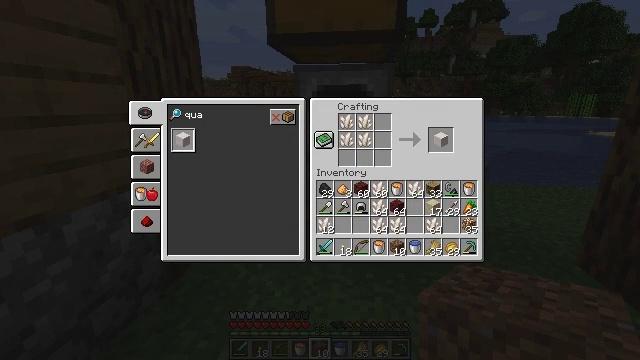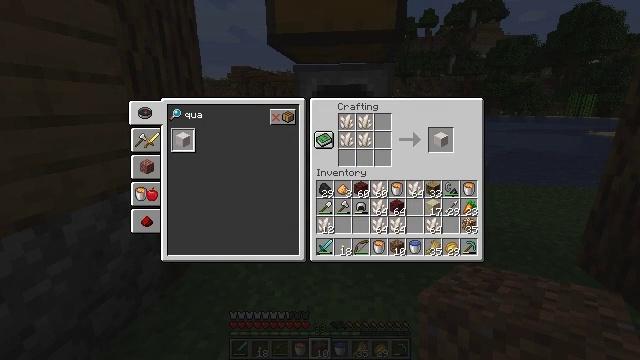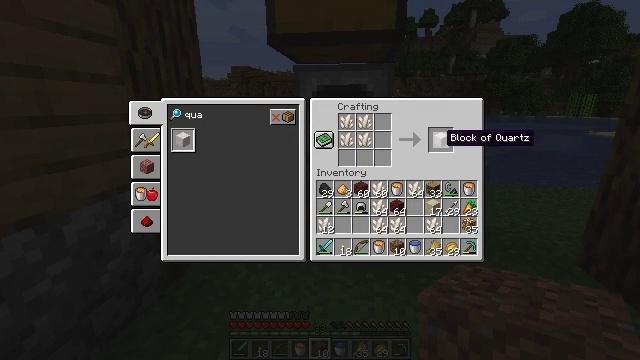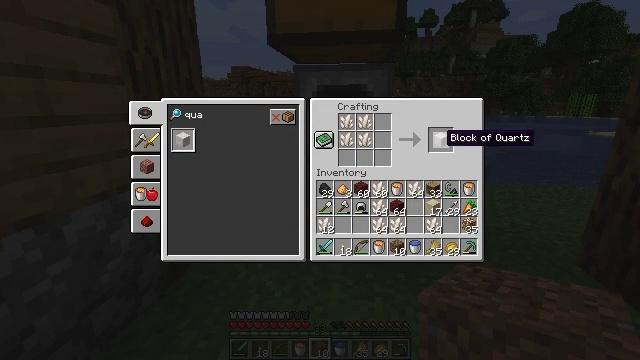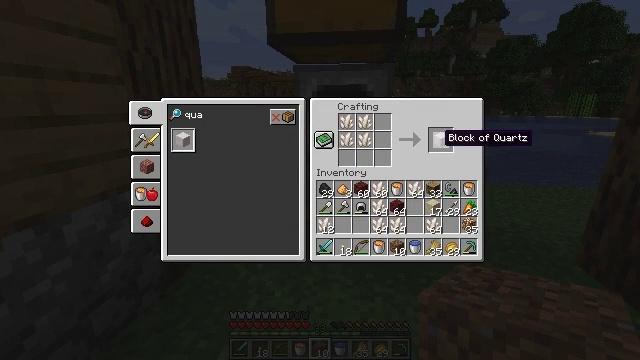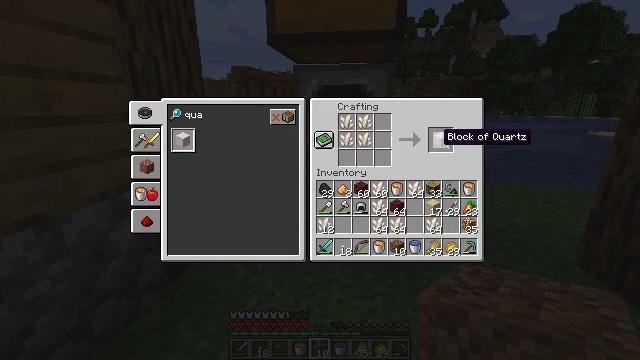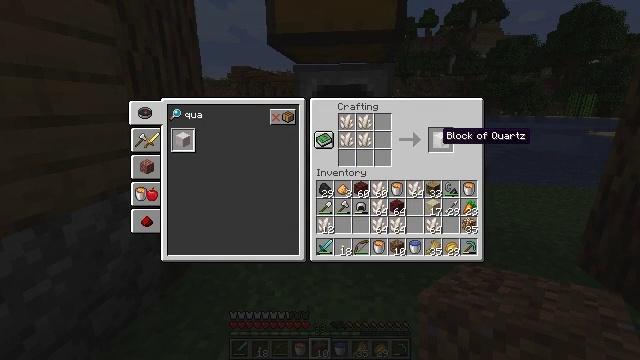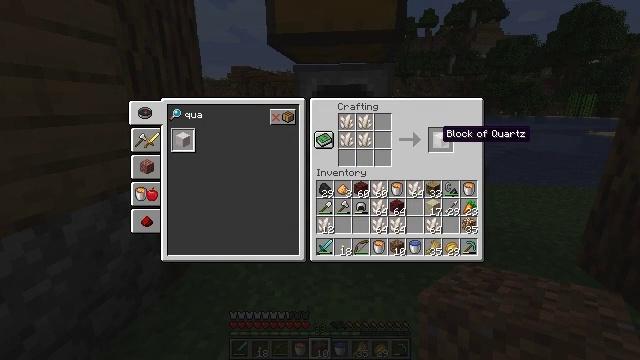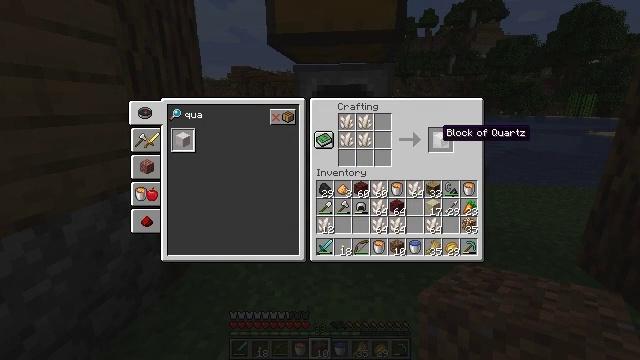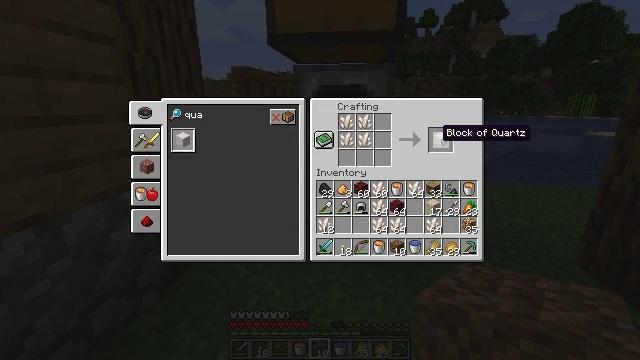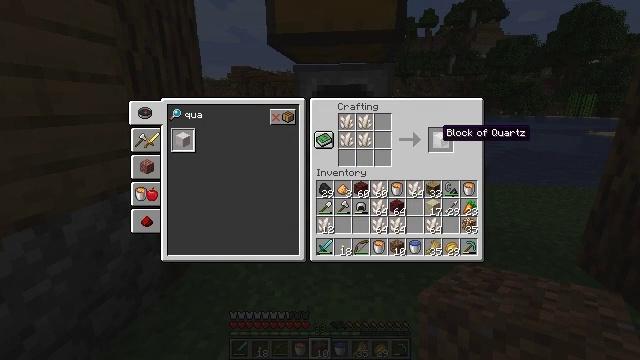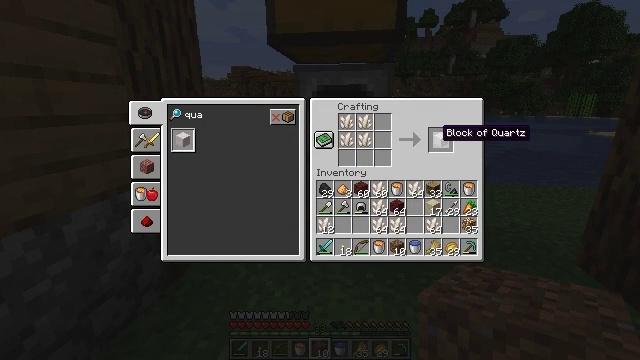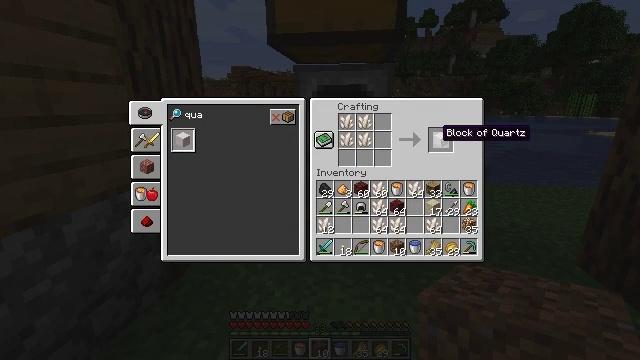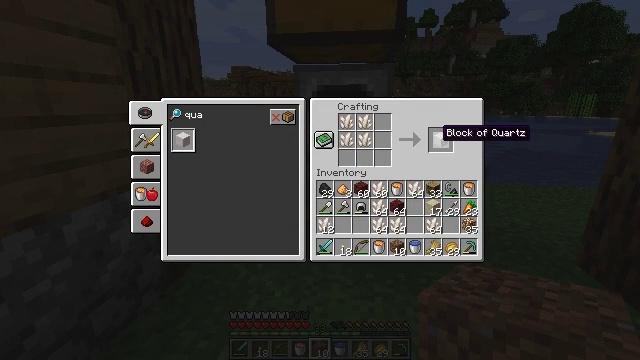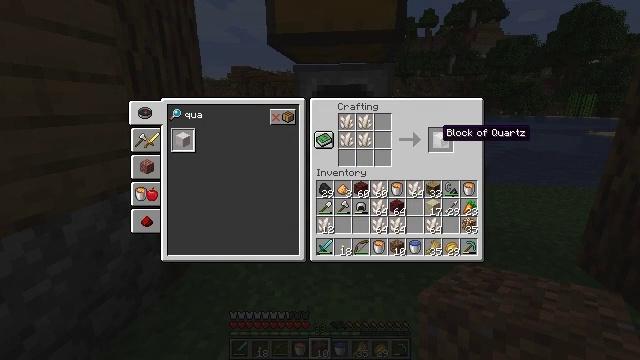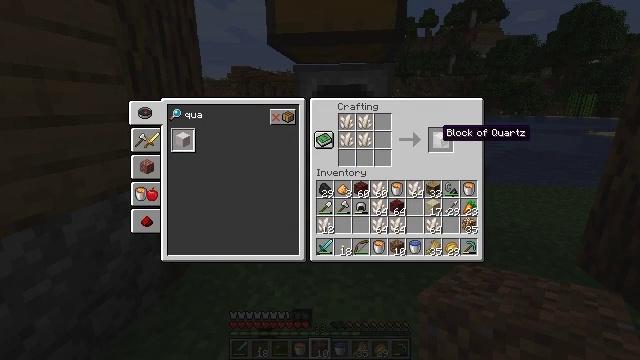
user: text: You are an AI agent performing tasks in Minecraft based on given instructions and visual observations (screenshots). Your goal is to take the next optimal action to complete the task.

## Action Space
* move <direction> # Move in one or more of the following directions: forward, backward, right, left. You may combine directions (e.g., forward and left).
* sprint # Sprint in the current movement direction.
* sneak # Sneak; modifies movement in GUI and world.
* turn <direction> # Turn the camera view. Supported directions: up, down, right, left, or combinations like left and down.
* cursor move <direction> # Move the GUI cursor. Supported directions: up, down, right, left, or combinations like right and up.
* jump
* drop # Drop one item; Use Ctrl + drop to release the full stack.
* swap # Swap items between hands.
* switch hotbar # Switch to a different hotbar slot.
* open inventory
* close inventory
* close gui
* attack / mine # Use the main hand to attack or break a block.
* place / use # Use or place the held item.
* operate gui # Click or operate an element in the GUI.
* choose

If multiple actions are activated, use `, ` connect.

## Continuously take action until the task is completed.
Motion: motion action
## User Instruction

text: Get a quartz block by crafting nether quartz.
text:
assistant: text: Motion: cursor move right and up
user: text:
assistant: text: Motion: no_op
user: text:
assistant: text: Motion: no_op
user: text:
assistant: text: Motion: no_op
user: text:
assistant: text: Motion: no_op
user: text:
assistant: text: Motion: no_op
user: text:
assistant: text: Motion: no_op
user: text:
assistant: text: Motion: no_op
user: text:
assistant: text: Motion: no_op
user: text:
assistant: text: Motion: no_op
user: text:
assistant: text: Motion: sneak
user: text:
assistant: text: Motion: sneak
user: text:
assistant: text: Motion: sneak
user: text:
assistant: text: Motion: sneak
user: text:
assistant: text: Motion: sneak
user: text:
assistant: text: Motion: sneak
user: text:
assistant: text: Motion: sneak
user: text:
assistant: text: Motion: sneak
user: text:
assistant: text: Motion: sneak
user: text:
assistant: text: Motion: sneak
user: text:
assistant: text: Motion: sneak, operate gui
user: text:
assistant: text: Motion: sneak, operate gui
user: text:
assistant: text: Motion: sneak, operate gui
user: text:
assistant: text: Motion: sneak
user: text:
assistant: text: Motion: sneak
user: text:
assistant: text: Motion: sneak
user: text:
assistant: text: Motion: sneak, cursor move down
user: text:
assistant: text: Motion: sneak, cursor move down
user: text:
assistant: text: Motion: sneak, cursor move down
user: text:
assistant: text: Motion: sneak, cursor move down